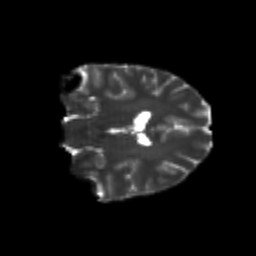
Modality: T2w
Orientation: coronal
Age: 23
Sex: female
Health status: healthy
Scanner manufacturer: philips
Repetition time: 7.39 s
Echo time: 0.08599 s